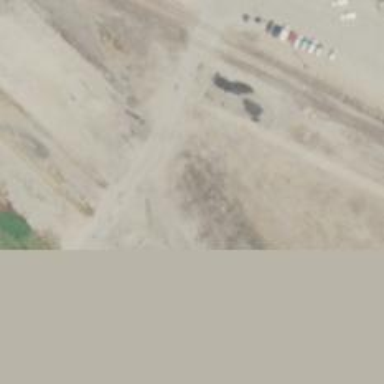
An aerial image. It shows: Unused railway yard.